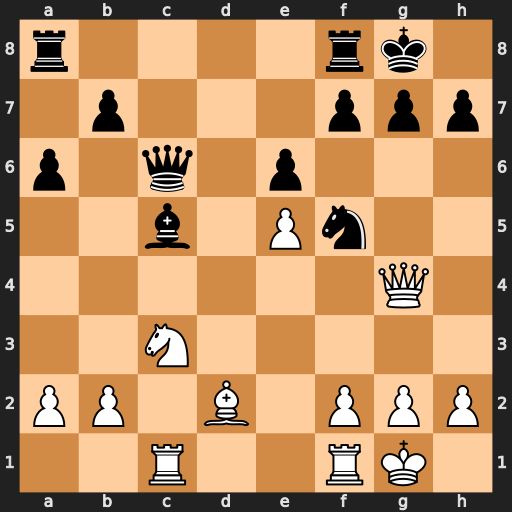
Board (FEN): r4rk1/1p3ppp/p1q1p3/2b1Pn2/6Q1/2N5/PP1B1PPP/2R2RK1
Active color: w
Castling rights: -
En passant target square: -
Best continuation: Ne4 b6 b4